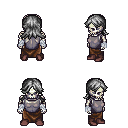
a pixel art fantasy rpg character, male body template, skeleton, steel chest armor, robe skirt, gray loose hair, white cloth bandages, maroon shoes, four views (front, back, left, right), 2x2 character sprite sheet, small pixel art, hard edges, no anti-aliasing